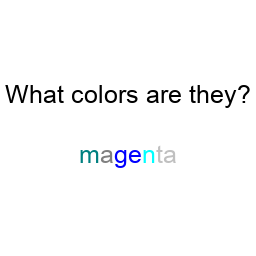
Color: teal, gray, blue, blue, cyan, silver, silver
Color name shown: magenta
Background color: white
Question text color: black